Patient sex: M
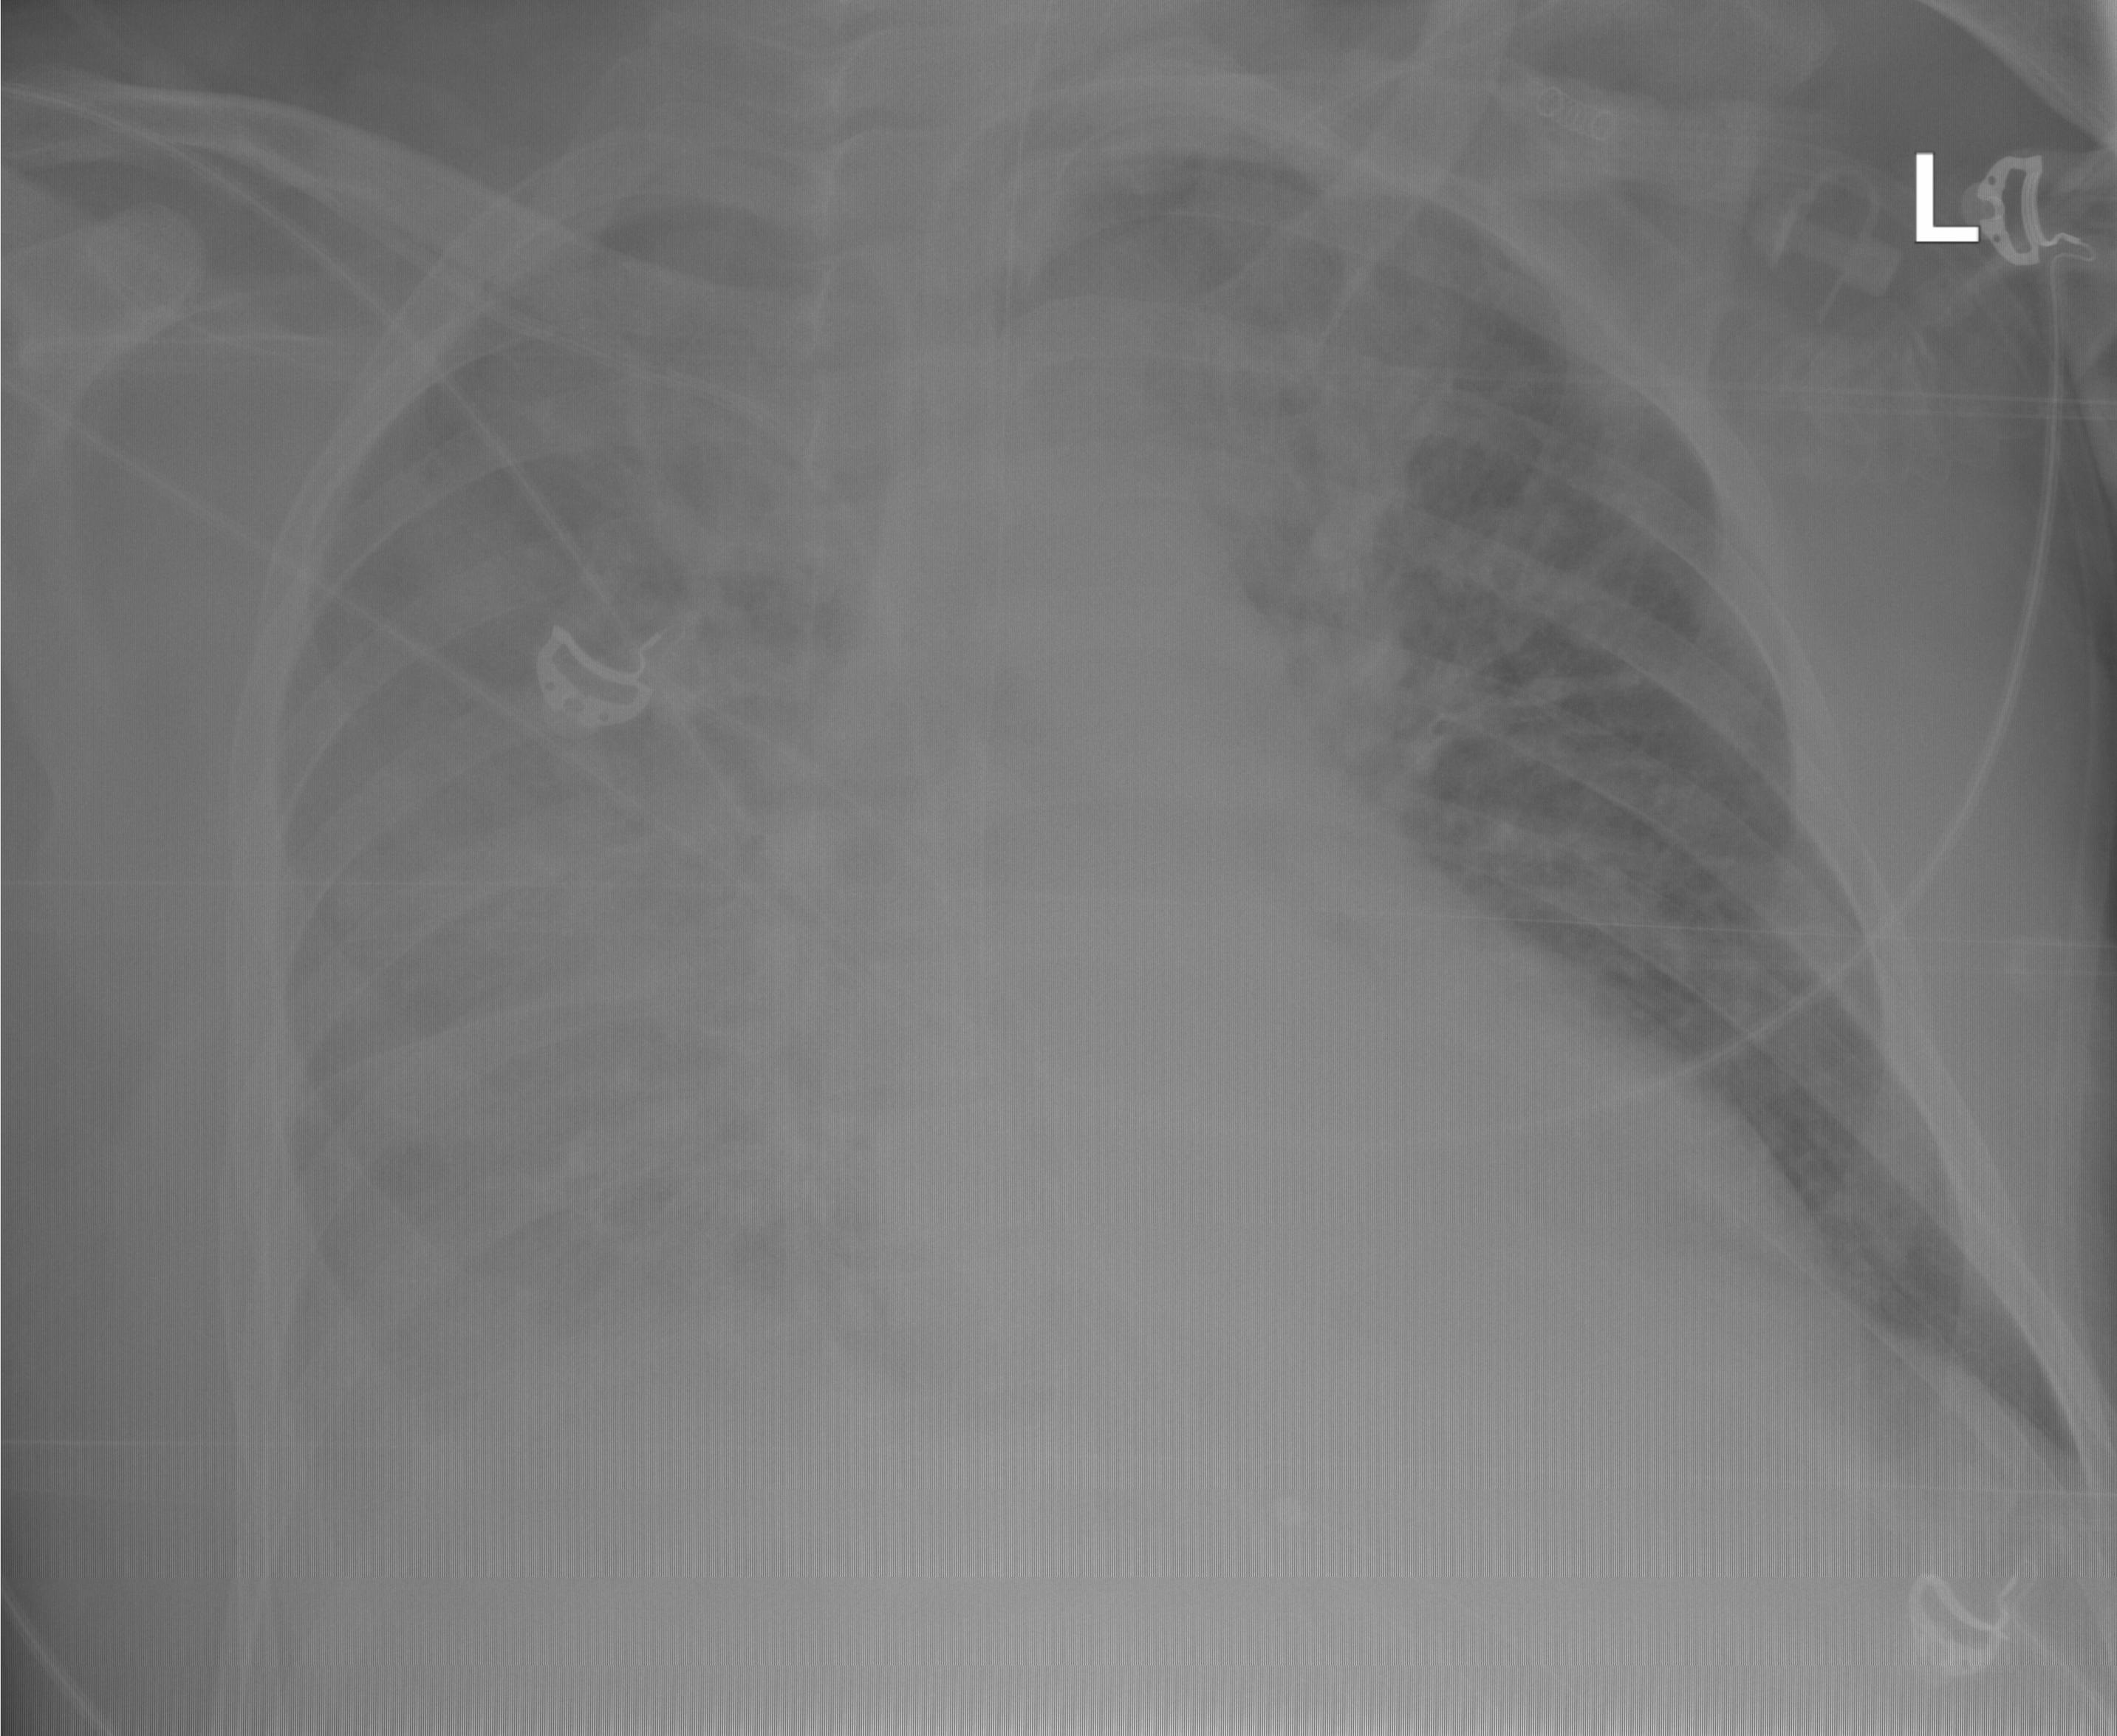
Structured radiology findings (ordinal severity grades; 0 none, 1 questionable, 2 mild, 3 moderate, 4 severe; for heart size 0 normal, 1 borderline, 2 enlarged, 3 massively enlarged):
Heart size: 2
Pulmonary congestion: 1
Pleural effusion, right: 2
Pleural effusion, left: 0
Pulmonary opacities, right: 2
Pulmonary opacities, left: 2
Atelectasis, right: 2
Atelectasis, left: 0